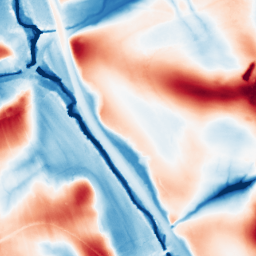
Category: edge_preserving
Decomposition family: guided
Decomposition parameters: radius: 32
eps: 0.001
Upsampling method: linear_exact
Upsampling parameters: scale: 4
Upsampling scale: 4